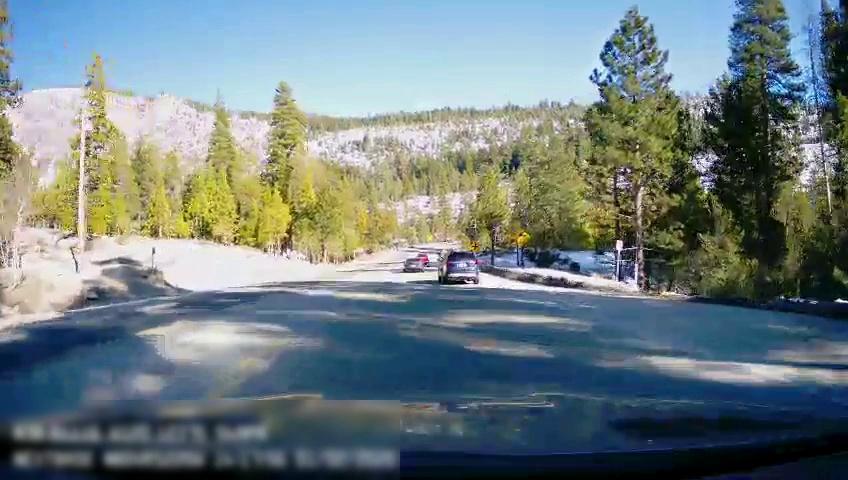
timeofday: Day
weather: Sunny
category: Drivable Space
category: Vehicles | SUV
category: Vehicles | Car
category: Vehicles | Truck
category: Lanes | Current Lane
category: Lanes | Alternate Lane
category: Traffic | Signs
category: Traffic | Signs